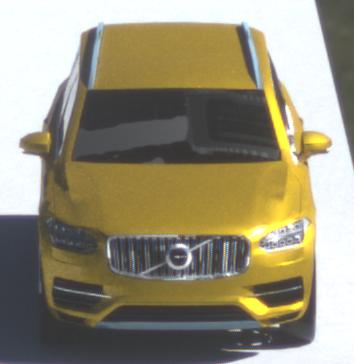
Make: Volvo
Model: XC90 B5
Detailed model: XC90 (L)
Model produced from: 2019/08
Model produced until: 2020/04
Doors: 5
Color: yellow
Road condition: dry road
Daytime: midday
Contrast: high contrast